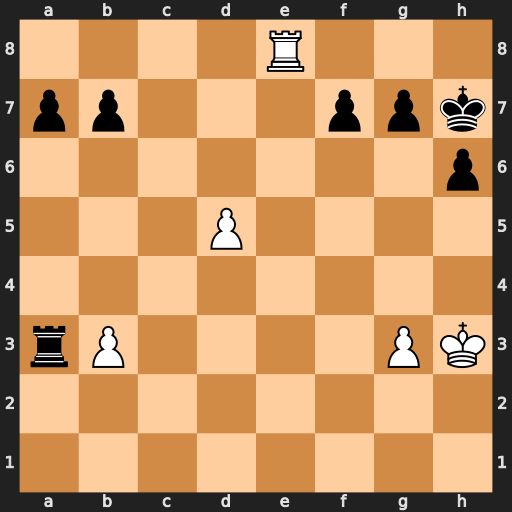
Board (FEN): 4R3/pp3ppk/7p/3P4/8/rP4PK/8/8
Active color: w
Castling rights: -
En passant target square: -
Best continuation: d6 Rxb3 d7